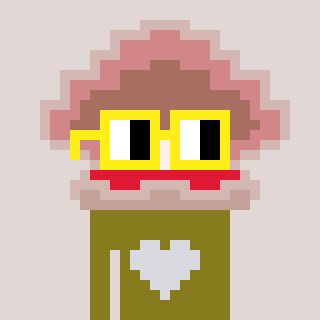
a pixel art character with square yellow glasses, a oyster-shaped head and a gunk-colored body on a warm background